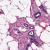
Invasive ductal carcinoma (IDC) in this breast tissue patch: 0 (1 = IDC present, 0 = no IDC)